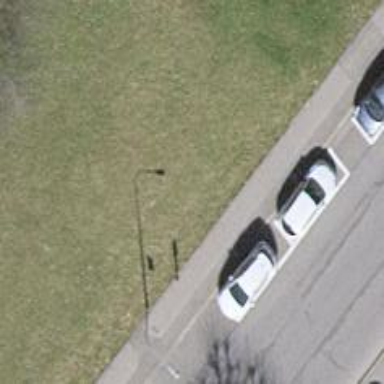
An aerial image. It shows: Asphalt parking lane.